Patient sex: M
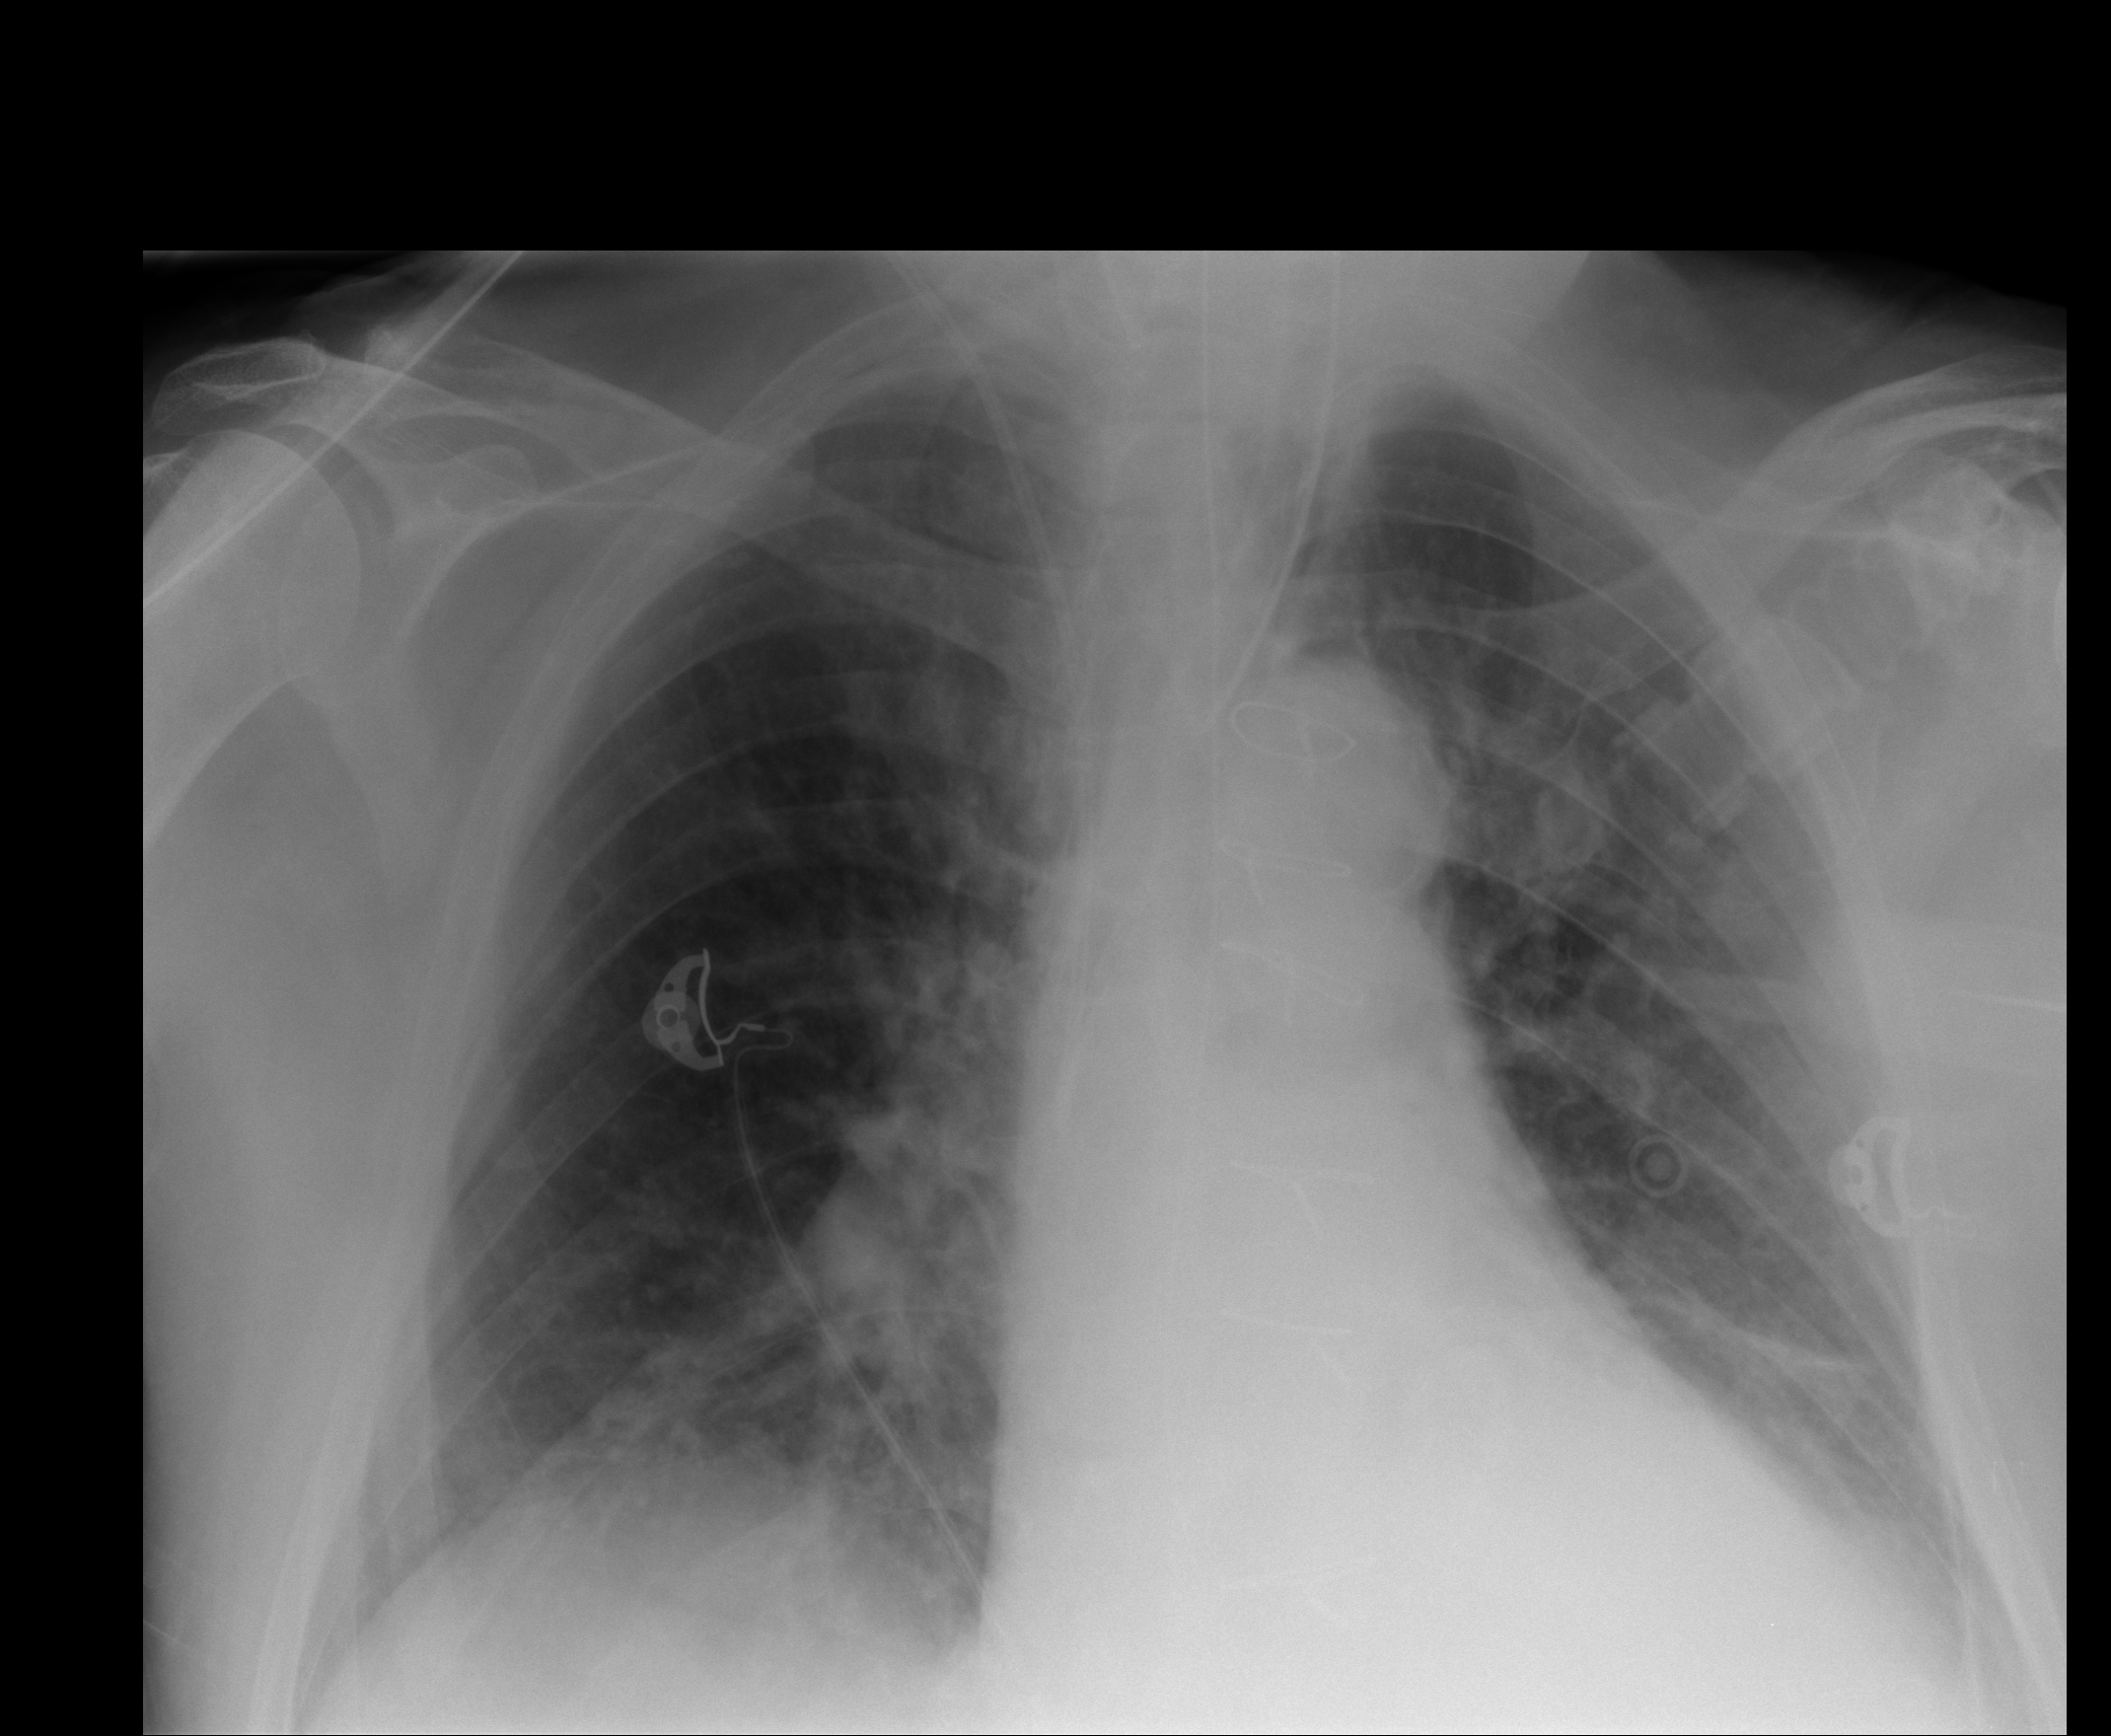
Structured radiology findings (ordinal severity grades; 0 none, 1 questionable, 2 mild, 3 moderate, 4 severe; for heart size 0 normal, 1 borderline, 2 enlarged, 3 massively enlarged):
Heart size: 1
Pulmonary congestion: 3
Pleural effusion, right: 2
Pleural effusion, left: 2
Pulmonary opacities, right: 2
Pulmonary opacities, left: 2
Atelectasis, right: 2
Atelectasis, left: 2